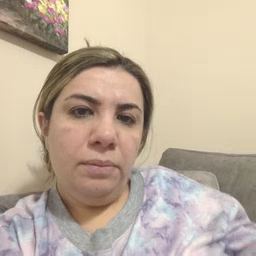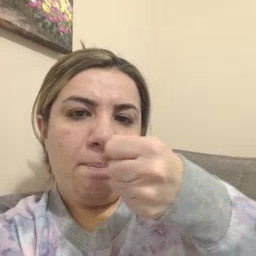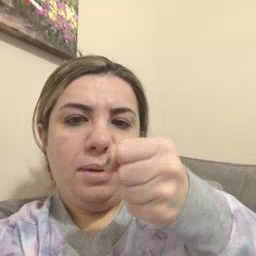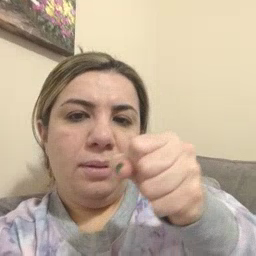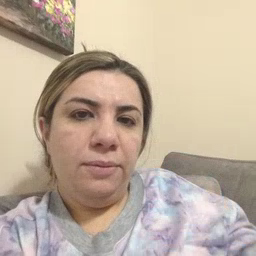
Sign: make